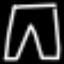
Label: pants